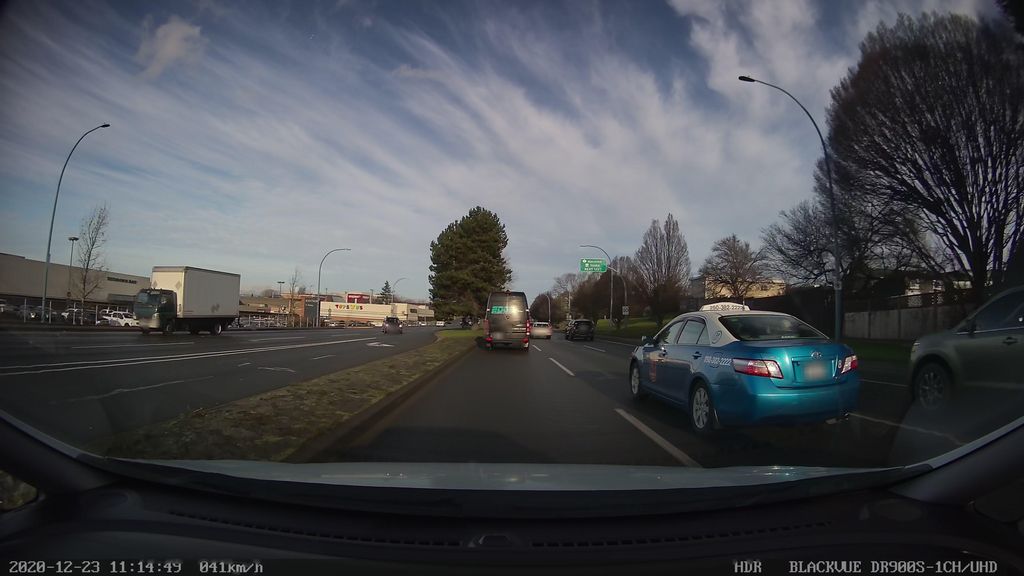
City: victoria